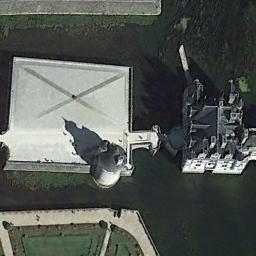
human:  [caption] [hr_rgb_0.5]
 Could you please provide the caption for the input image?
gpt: The palace is on the grass .

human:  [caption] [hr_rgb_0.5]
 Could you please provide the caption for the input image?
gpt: There are several meadows beside the palace .

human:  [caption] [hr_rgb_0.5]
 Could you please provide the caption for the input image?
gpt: The palace has a white palace with a tower, A gray palace and a lake .

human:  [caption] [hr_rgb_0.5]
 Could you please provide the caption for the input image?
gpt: Most of the palaces' roofs are orange .

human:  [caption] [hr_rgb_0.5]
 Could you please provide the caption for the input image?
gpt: There are some green lawns beside the white palace in a lake .